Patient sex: F
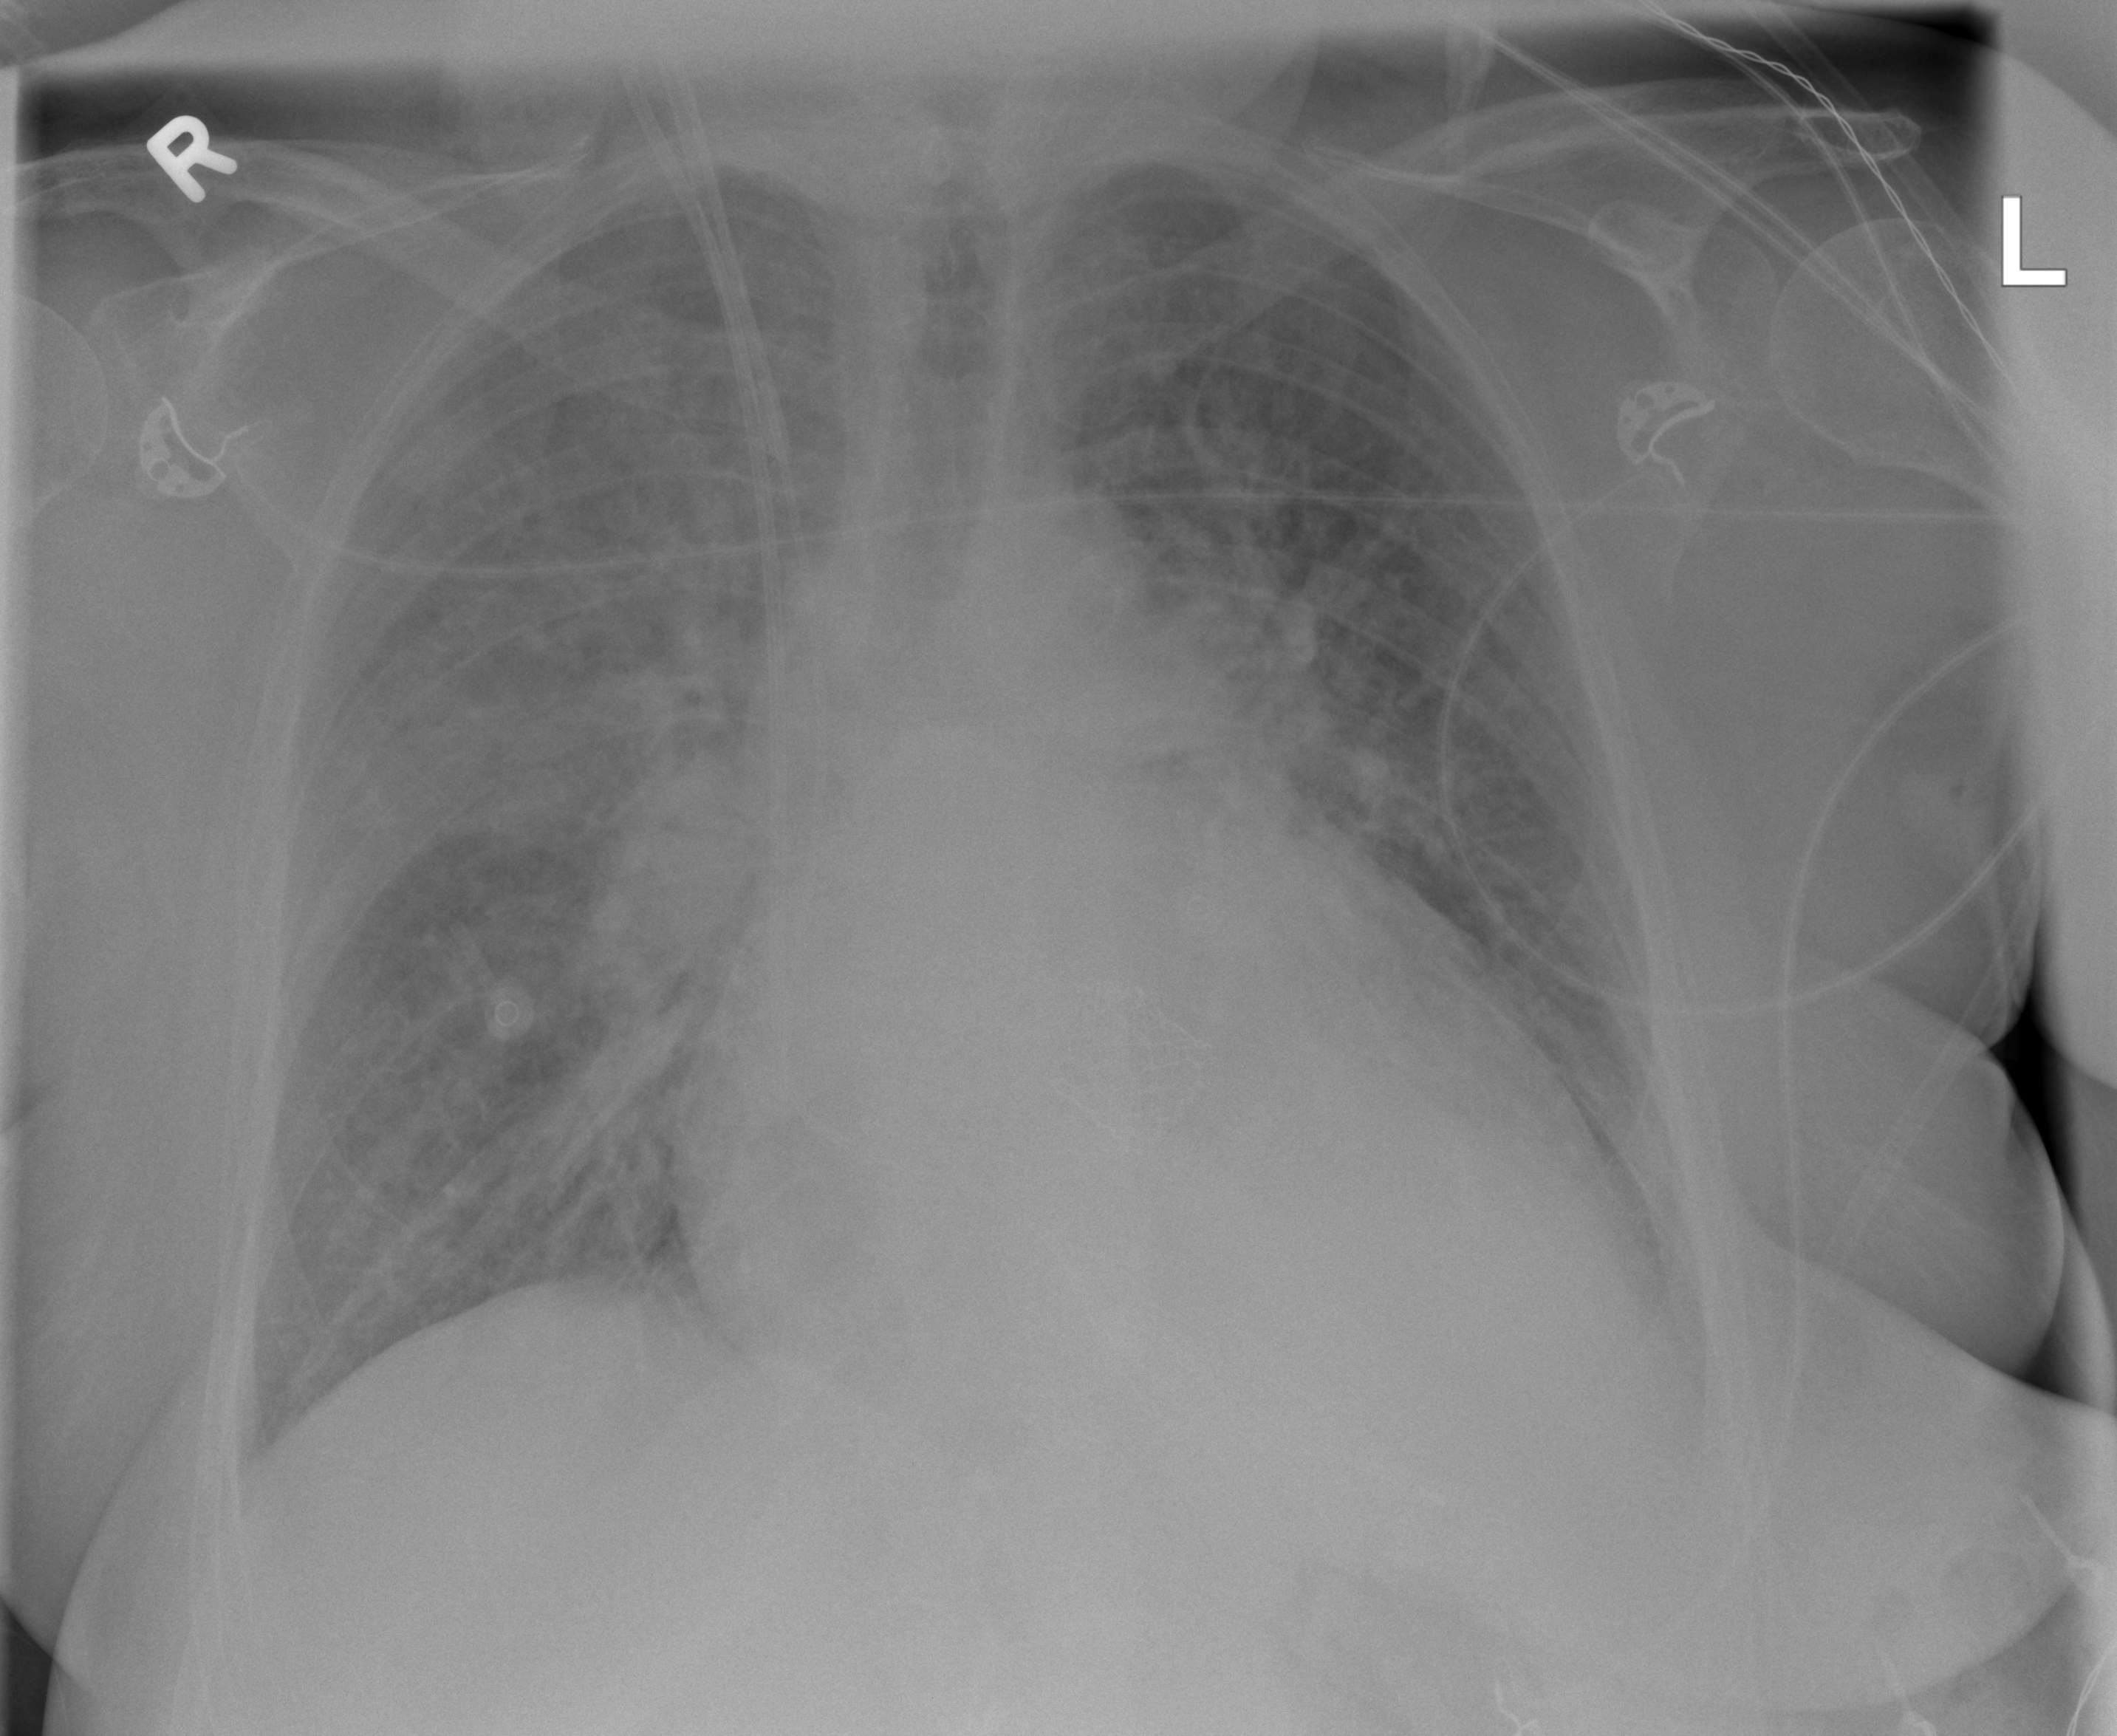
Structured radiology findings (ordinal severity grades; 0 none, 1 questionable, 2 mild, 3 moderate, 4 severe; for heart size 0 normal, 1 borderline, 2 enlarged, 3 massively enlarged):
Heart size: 3
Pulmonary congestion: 2
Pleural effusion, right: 0
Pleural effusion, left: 2
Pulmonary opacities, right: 3
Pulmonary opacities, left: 2
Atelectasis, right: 3
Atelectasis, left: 3